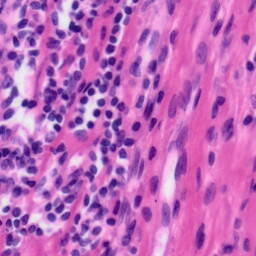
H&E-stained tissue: Tonsil